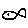
Label: fish